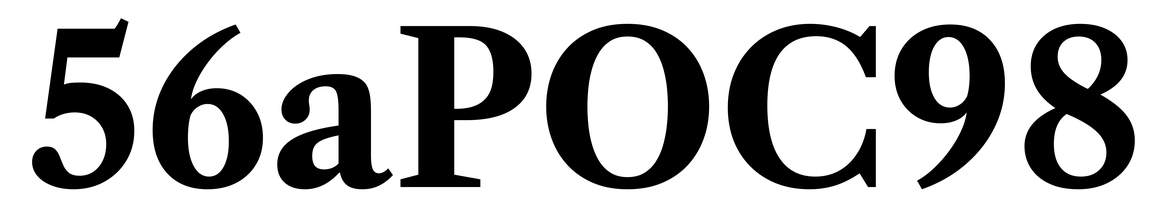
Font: LibreCaslonText_Bold